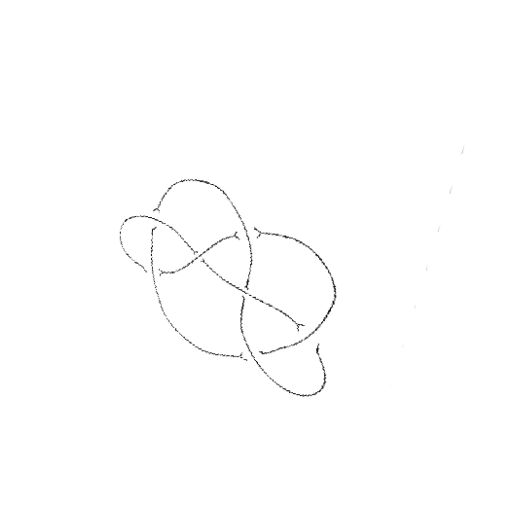
Crossing number: 7